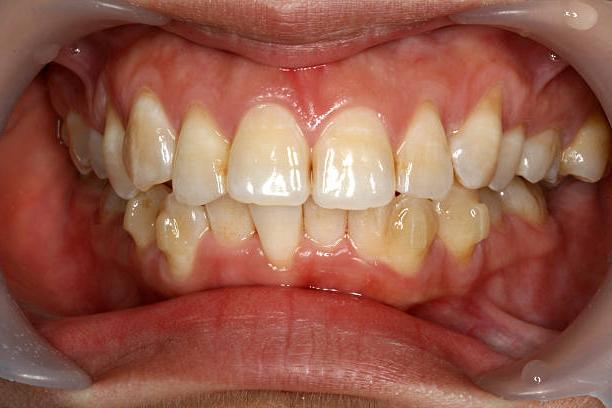
Condition: Gingivitis